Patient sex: F
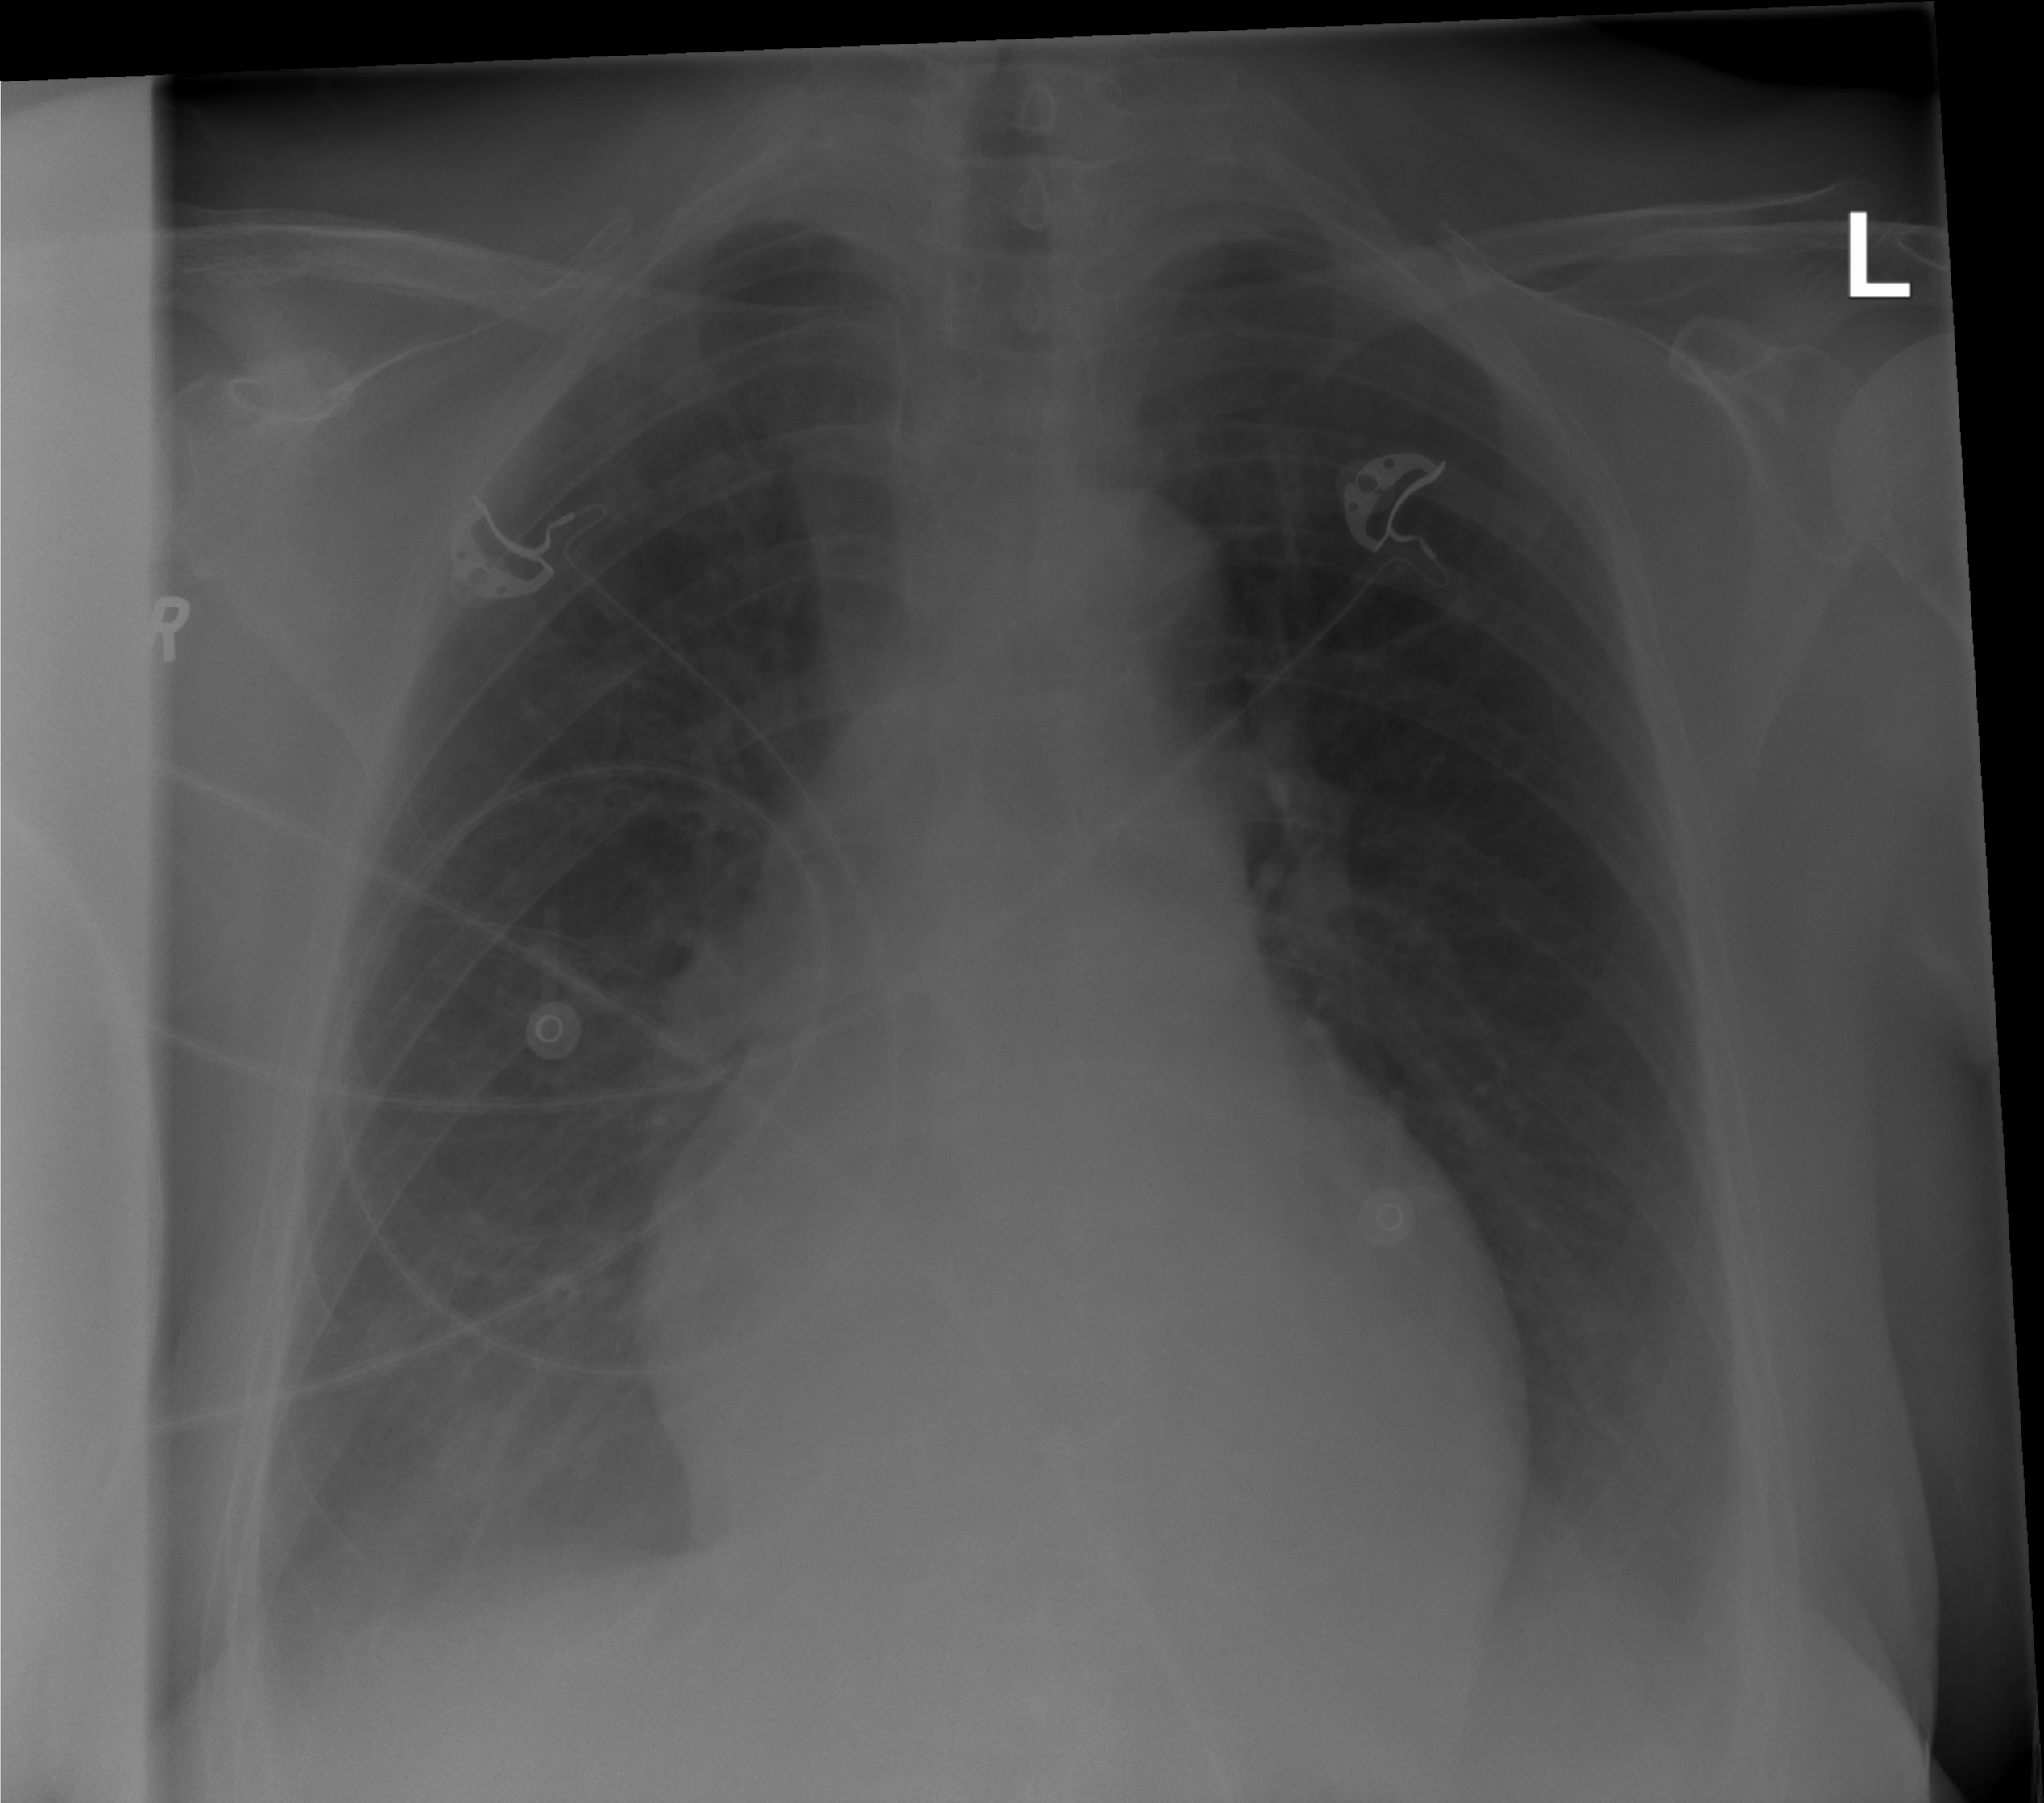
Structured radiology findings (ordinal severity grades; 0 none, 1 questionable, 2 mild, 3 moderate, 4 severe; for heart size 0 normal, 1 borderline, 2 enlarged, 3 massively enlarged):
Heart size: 0
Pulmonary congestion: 0
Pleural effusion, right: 2
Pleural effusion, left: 2
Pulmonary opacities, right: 1
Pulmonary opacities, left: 0
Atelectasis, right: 2
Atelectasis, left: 0